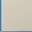
Piece: xx